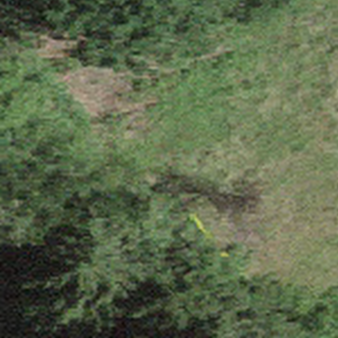
Label: other